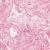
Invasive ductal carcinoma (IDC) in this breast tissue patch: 0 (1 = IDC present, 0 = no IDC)